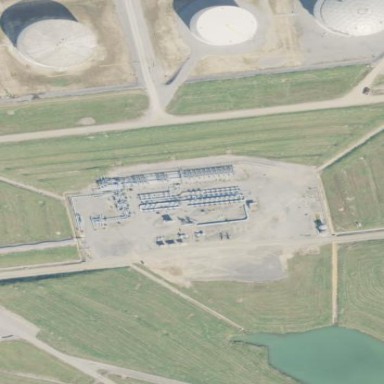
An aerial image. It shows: Pumping substation.